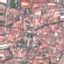
Label: Residential